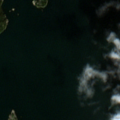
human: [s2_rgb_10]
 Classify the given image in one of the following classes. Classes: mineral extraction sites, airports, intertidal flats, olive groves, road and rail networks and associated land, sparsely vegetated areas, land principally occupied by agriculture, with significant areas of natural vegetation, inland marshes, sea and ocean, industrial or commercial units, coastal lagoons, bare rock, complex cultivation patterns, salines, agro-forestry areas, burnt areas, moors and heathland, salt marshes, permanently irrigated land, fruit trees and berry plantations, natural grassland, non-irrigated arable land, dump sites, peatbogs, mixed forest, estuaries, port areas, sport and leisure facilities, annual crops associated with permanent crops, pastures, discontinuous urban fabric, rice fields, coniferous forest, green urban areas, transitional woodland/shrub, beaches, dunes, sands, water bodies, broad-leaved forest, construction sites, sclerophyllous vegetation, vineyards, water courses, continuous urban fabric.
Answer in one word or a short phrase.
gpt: broad-leaved forest, sea and ocean